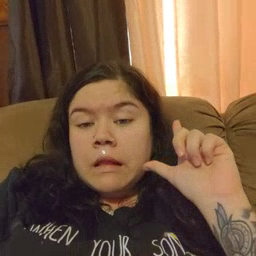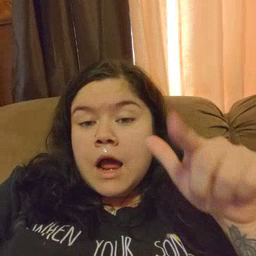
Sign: later